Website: macys
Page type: customer-info-address
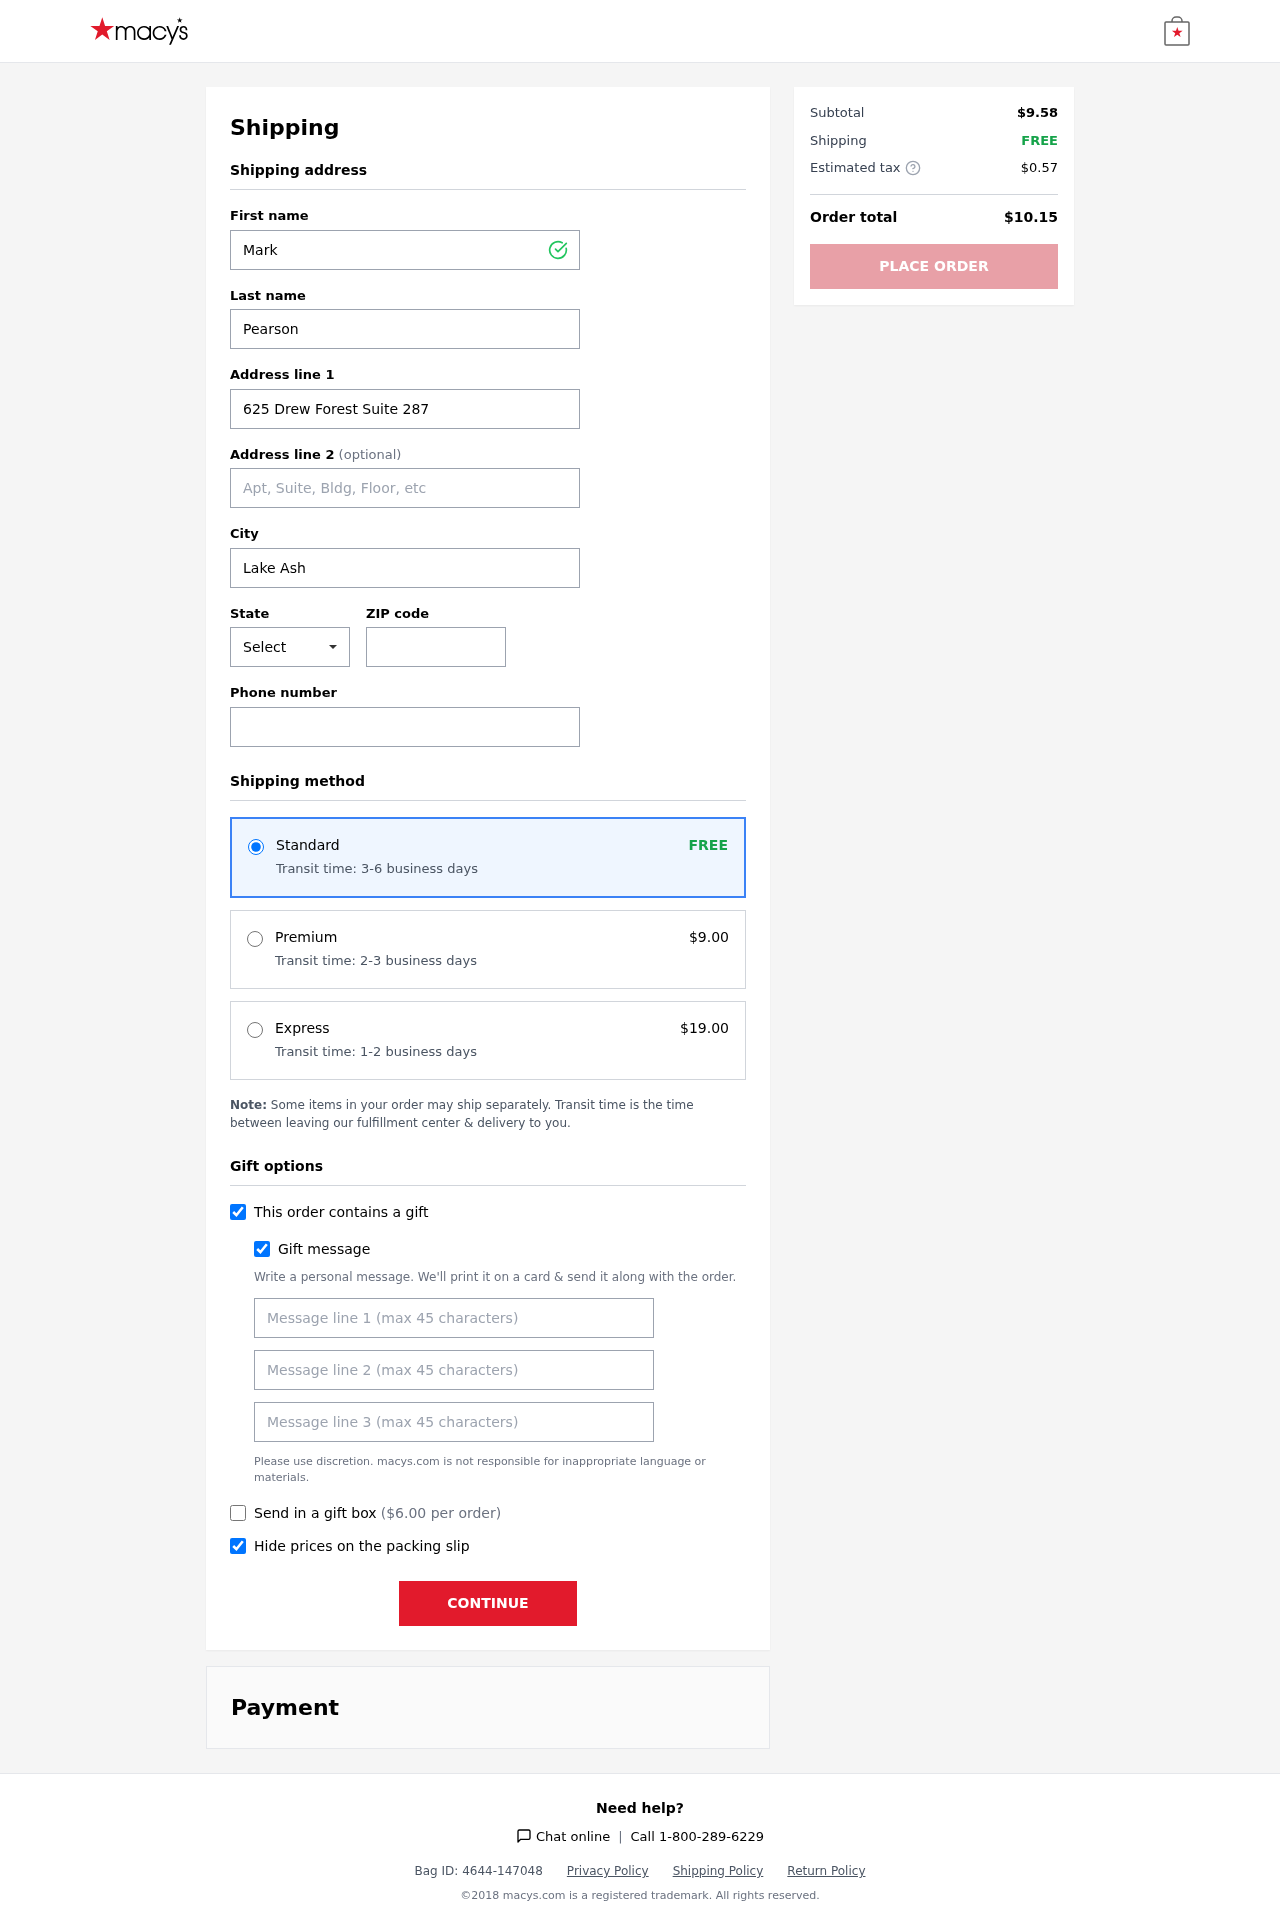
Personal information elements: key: PII_CITY
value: Lake Ashleyview
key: PII_FIRSTNAME
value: Mark
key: PII_GIFT_MESSAGE
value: Hey Zachary, I saw this roasted poblano dressing and immediately thought of how much you enjoy whipping up delicious meals. I hope it adds a little extra flair to your next culinary adventure! Enjoy!  Mark
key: PII_LASTNAME
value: Pearson
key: PII_PHONE
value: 3637996863
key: PII_POSTCODE
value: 03764
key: PII_STATE_ABBR
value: CO
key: PII_STREET
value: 625 Drew Forest Suite 287
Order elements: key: ORDER_SHIPPING_STANDARD
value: FREE
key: ORDER_SHIPPING_STANDARD_TIME
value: Transit time: 3-6 business days
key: ORDER_SHIPPING_PREMIUM
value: $9.00
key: ORDER_SHIPPING_PREMIUM_TIME
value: Transit time: 2-3 business days
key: ORDER_SHIPPING_EXPRESS
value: $19.00
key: ORDER_SHIPPING_EXPRESS_TIME
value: Transit time: 1-2 business days
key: ORDER_GIFT_BOX_FEE
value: $6.00
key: ORDER_SUBTOTAL
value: $9.58
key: ORDER_SHIPPING_COST
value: FREE
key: ORDER_TAX
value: $0.57
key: ORDER_TOTAL
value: $10.15